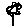
Label: flower